Interaction volume radius: 5 \u00c5
Interaction volume height: 15 \u00c5
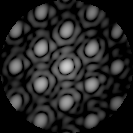
Disorder parameter: 0.1594